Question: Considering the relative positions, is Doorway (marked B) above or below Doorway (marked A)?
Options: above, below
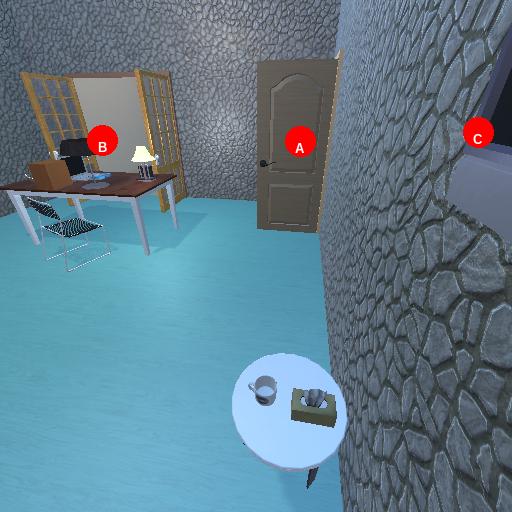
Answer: above